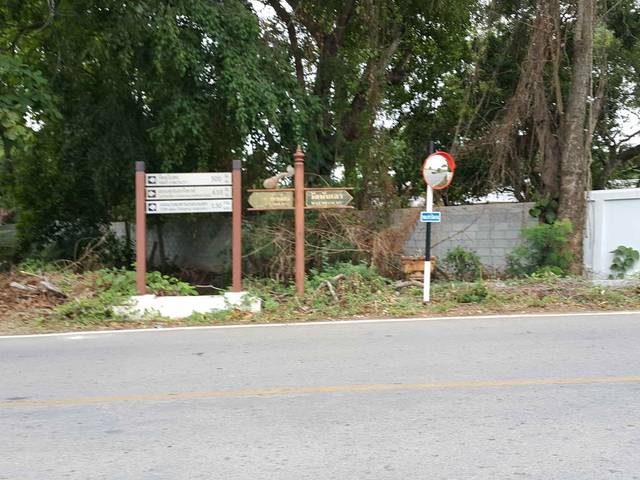
Region: Thailand
Coordinates: 18.754, 98.996